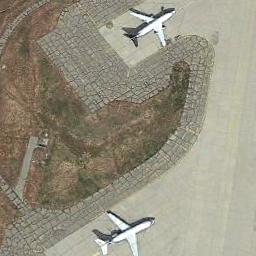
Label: airplane